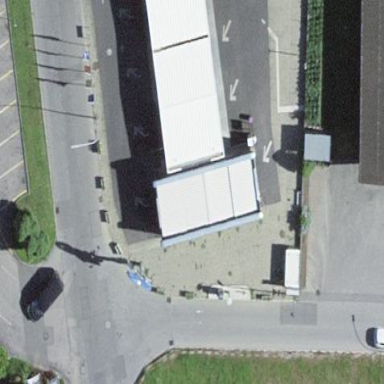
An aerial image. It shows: Building serving as car wash facility.